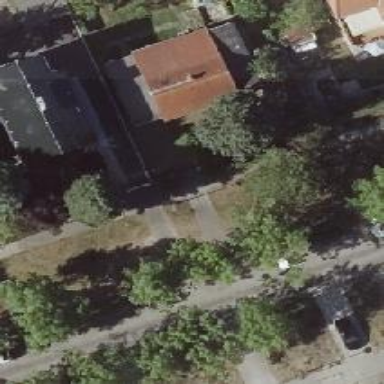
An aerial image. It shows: Concrete driveway.